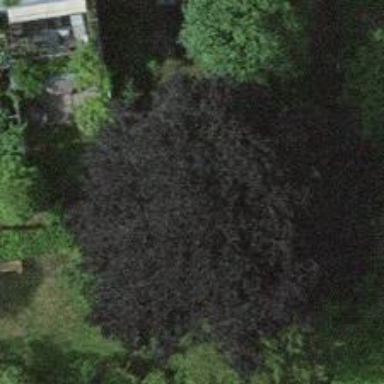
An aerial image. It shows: Garden with deciduous broadleaved trees.